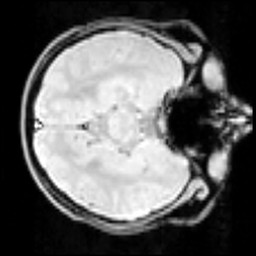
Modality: inplaneT1
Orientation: axial
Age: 19
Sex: male